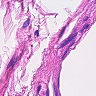
Metastatic tissue present: no